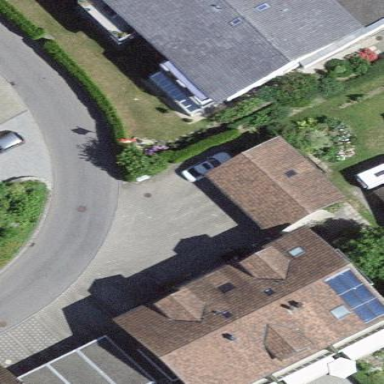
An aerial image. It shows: Group of garages.